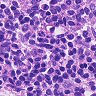
Metastatic tissue present: no